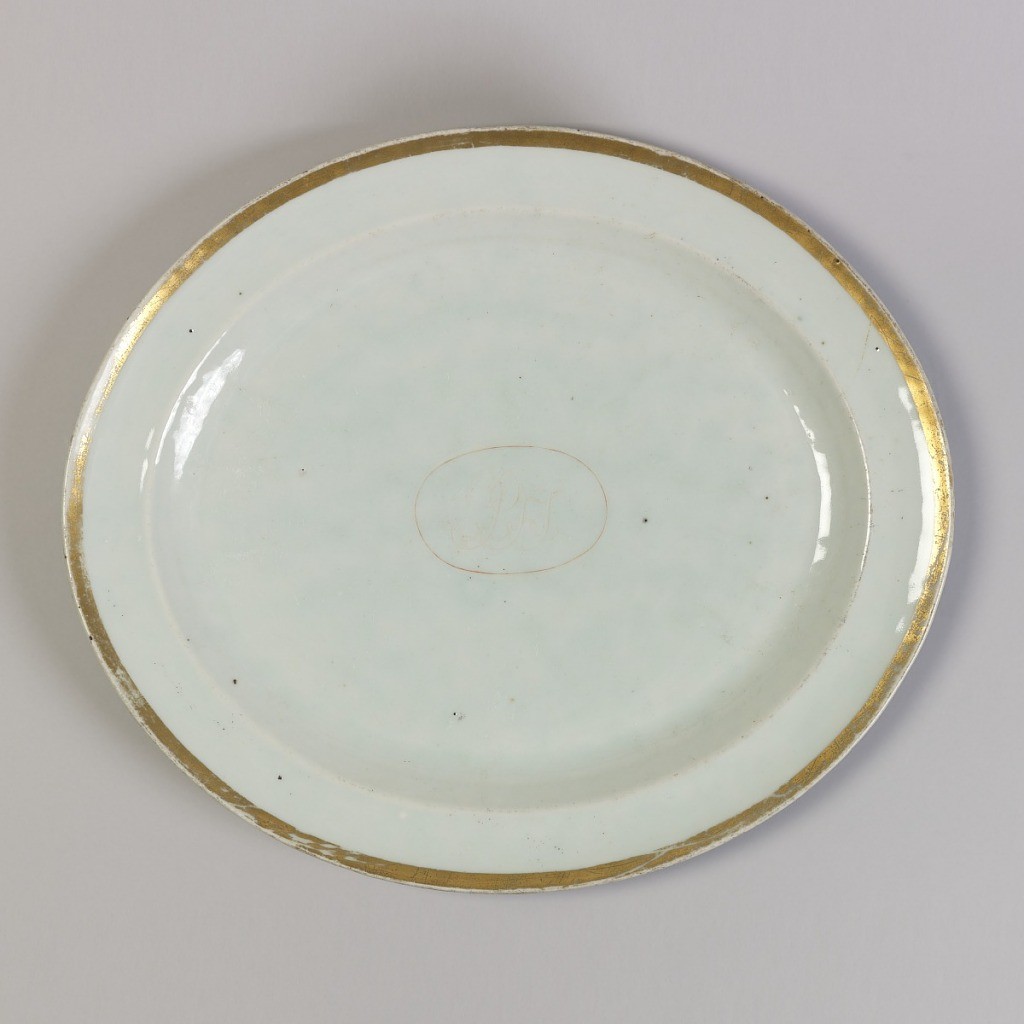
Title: Platter
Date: late 18th–early 19th century
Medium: porcelain, gilding
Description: Double cavetto marly, with large solid band of gold and two foliate bands. Oval in shape, with oval medallion in centre, enclosing initials: PSS***